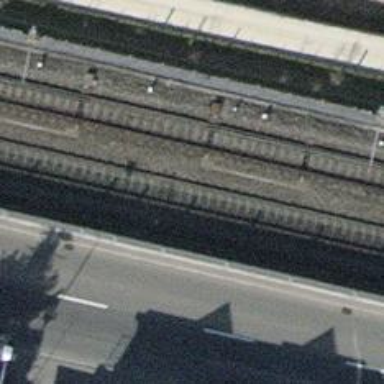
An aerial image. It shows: Railway switch.